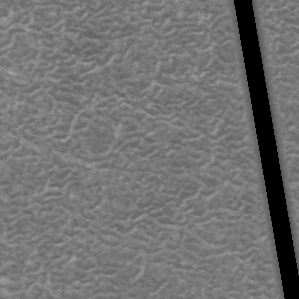
Label: frost